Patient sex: M
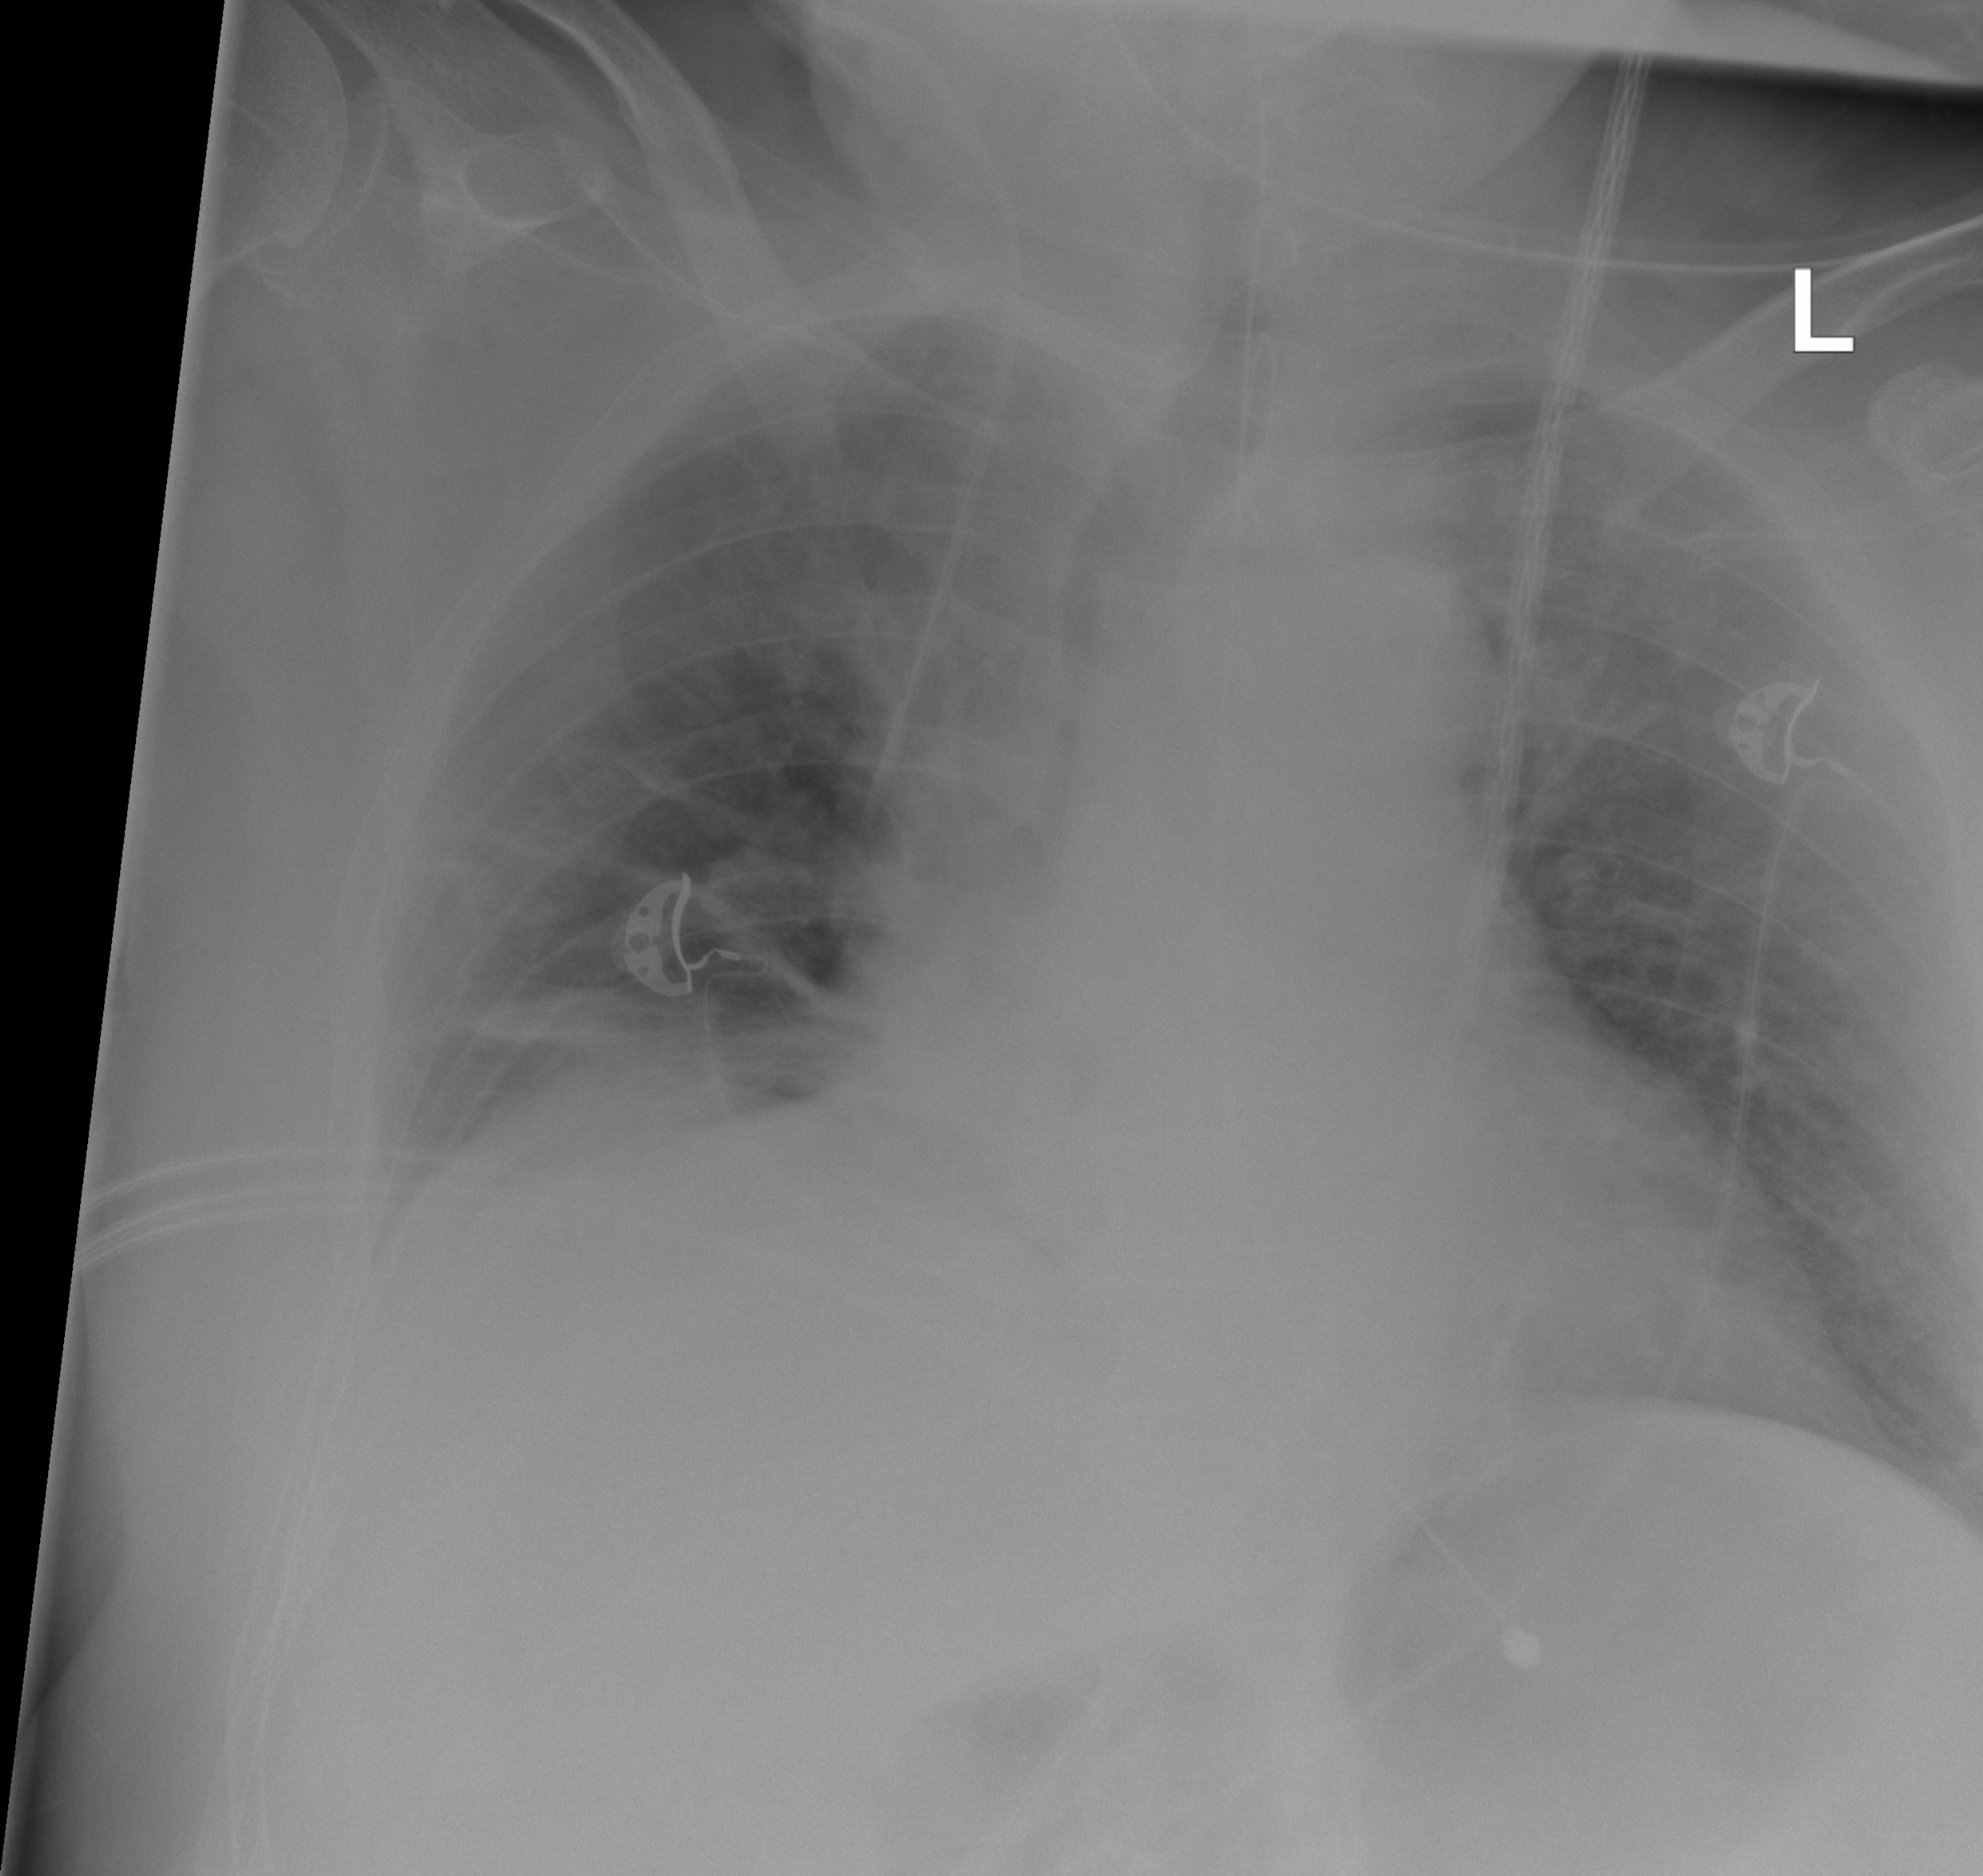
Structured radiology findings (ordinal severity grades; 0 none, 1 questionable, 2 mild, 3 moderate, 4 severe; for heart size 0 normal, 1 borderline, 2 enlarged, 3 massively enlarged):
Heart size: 0
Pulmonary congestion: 0
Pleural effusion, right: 1
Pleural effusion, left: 0
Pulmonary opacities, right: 0
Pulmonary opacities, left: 0
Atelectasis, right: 2
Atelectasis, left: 0